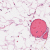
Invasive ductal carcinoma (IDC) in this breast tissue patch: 0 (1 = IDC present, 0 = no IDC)